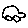
Label: car